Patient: sex F, age 77
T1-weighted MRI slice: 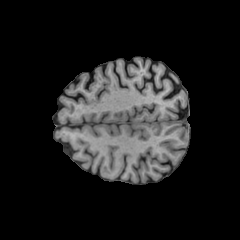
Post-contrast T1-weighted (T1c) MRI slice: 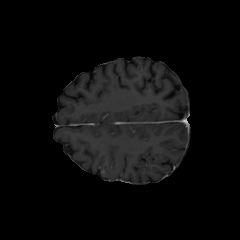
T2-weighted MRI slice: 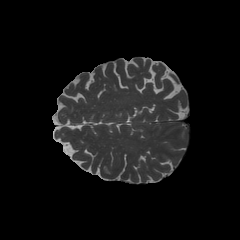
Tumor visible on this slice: no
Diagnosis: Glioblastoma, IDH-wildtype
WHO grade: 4